Interaction volume radius: 10 \u00c5
Interaction volume height: 10 \u00c5
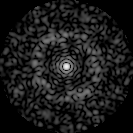
Disorder parameter: 0.8353